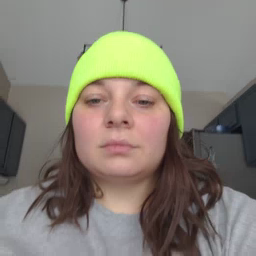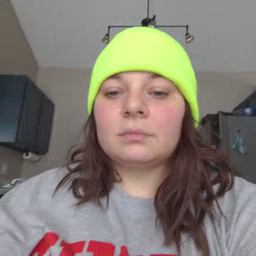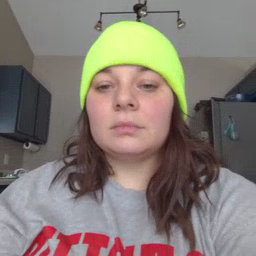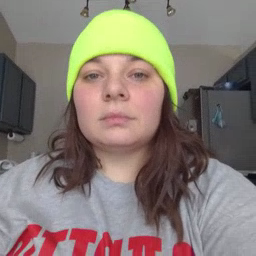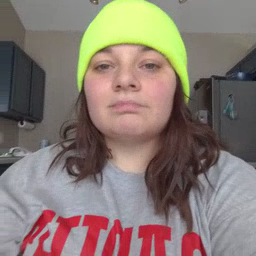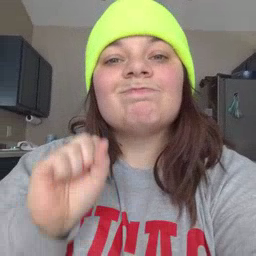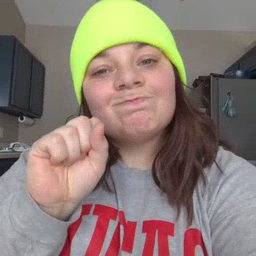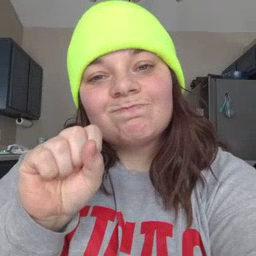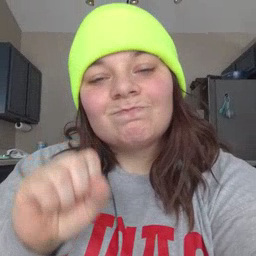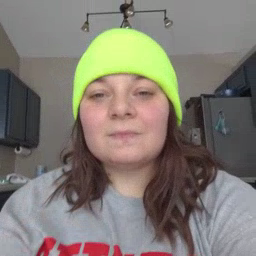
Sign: yes